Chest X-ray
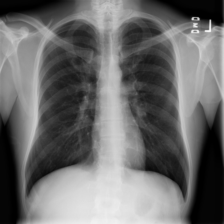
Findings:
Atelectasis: negative
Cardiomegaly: negative
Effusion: negative
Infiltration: negative
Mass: negative
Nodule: negative
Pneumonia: negative
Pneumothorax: negative
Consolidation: negative
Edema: negative
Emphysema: negative
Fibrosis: negative
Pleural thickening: negative
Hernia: negative